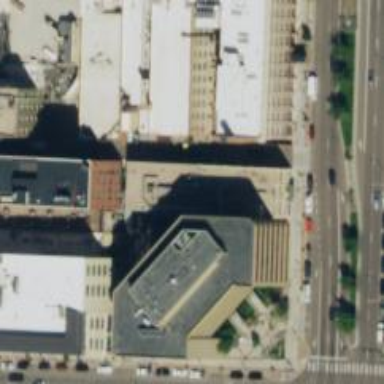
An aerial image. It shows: Part of building with tan-colored roof.